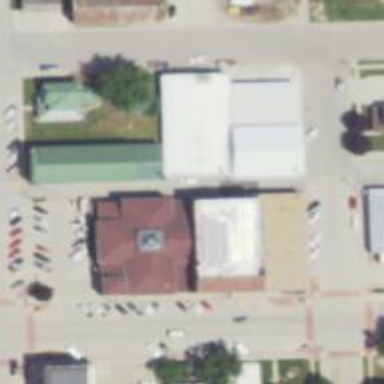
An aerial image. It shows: Town hall.